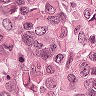
Metastatic tissue present: yes